Question: I am getting this warning
> Warning: mysqli_connect(): (HY000/1045): Access denied for user 'root'@'localhost' (using password: YES) in C:\wamp\www\S_WEB\connection\dbcon.php on line 14'
My table 'users' is:

My code to query 'user' is:
'''
<?php
//Connect to database
$servername = "127.0.0.1";
$username = "root";
$password = "root";
$dbname = "s_web";
// Create connection
$db = mysqli_connect('127.0.0.1','root','root','s_web')
or die('Error connecting to MySQL server.');
$query = "SELECT * FROM user" ;
mysqli_query($db, $query) or die('Error querying database');
$result = mysqli_query($db, $query);
$row = mysqli_fetch_array($result);
while ($row = mysqli_fetch_array($result)) {
echo $row['username'] . ' ' . $row['password'] . '<br />';
}
?>
'''
My question is that I am getting an error when I am trying to establishing a connection database using mysqli.
there I am getting many errors. last two days I am trying to fix my problem but I didn't.
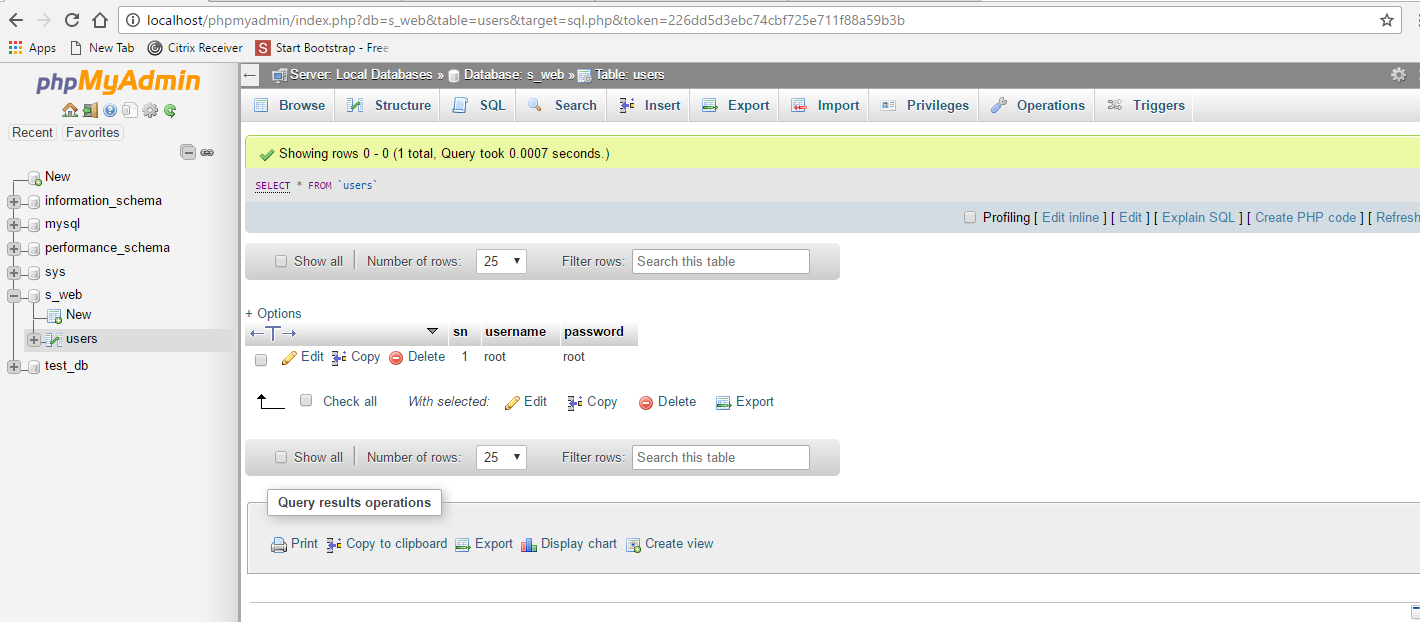
Answer: '''
<?php
//Connect to database
$servername = "127.0.0.1";
$username = "root";
$password = "";
$dbname = "s_web";
// Create connection
$db = mysqli_connect($servername,$username,$password,$dbname)
or die('Error connecting to MySQL server.');
//as per error table user doesn't exist in the database, actual table name users
$query = "SELECT * FROM users" ;
//You're running same query twice that's why I commented one
//mysqli_query($db, $query) or die('Error querying database');
$result = mysqli_query($db, $query);
$row = mysqli_fetch_array($result);
while ($row = mysqli_fetch_array($result)) {
echo $row['username'] . ' ' . $row['password'] . '<br />';
}
?>
'''